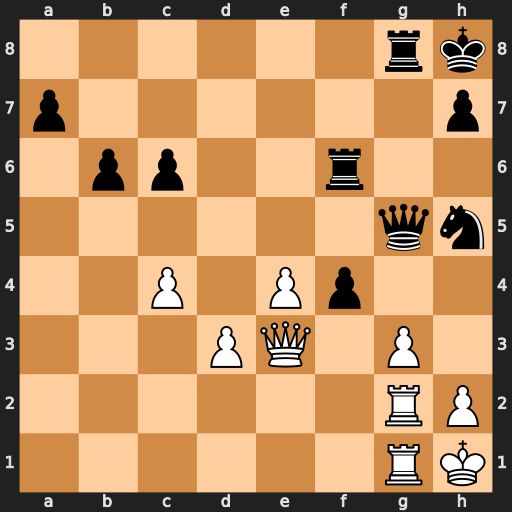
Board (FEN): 6rk/p6p/1pp2r2/6qn/2P1Pp2/3PQ1P1/6RP/6RK
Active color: w
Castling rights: -
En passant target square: -
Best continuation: gxf4 Qxg2+ Rxg2 Rxg2 Kxg2